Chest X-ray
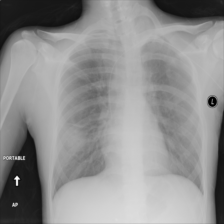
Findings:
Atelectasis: negative
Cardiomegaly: negative
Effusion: negative
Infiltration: negative
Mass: negative
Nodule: negative
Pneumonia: negative
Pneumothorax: negative
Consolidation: negative
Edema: negative
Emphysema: negative
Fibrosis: negative
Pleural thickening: negative
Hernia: negative